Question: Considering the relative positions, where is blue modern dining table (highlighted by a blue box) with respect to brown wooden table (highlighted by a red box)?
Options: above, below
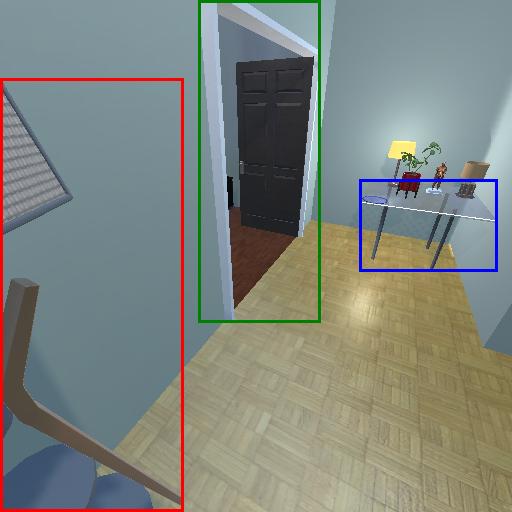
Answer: above